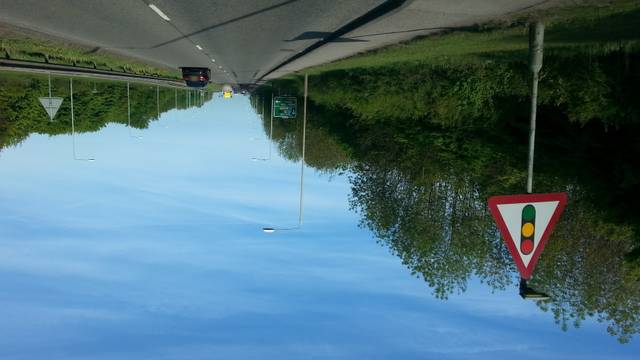
Region: United Kingdom
Coordinates: 53.113, -1.283